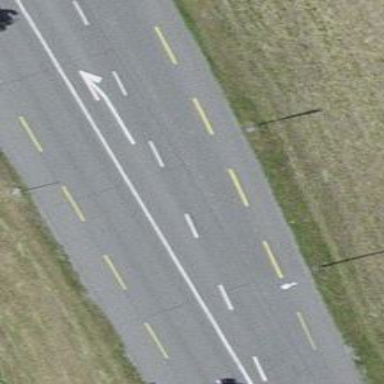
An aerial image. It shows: Primary highway with asphalt surface and designated cycle lane.